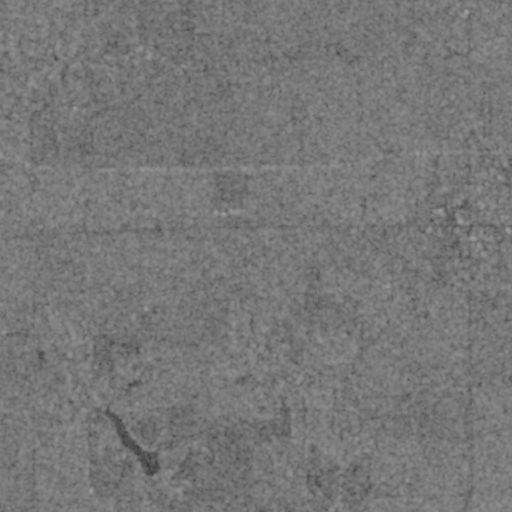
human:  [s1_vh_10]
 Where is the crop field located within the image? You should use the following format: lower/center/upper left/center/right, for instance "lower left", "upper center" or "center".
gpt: The crop field is located in the right of the image.
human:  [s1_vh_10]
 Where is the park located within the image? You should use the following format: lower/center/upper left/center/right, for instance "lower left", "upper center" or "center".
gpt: The park is located in the center right of the image.
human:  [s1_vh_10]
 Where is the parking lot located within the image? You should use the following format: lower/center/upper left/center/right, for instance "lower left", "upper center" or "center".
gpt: The parking lot is located in the center right of the image.
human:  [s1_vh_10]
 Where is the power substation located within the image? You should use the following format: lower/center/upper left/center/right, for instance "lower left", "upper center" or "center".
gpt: The power substation is located in the center right of the image.
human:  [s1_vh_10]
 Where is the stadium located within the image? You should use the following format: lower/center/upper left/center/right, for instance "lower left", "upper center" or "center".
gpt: The stadium is located in the center right of the image.
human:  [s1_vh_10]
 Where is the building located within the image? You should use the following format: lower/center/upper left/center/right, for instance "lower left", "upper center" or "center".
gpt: The building is located in the center right of the image.
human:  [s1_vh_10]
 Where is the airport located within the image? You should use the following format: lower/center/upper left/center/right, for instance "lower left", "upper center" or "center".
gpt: There is no airport in the image.

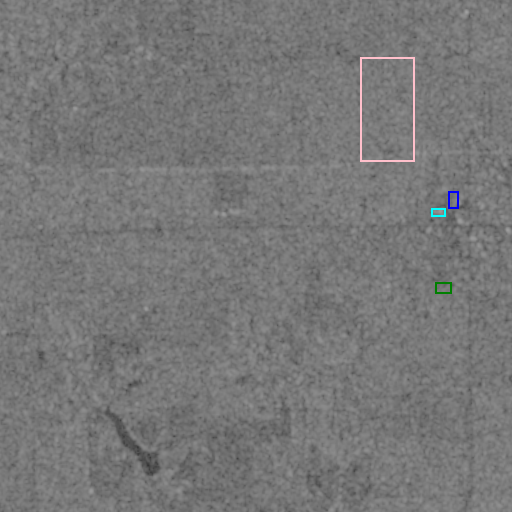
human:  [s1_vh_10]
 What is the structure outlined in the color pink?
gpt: The structure outlined in pink is a crop field.
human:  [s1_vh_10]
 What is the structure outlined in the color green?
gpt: The structure outlined in green is a park.
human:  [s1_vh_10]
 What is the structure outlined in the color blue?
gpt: The structure outlined in blue is a stadium.
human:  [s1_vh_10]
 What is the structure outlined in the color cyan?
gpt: The structure outlined in cyan is a building.
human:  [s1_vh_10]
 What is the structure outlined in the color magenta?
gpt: There is no magenta outline.